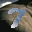
Label: 7